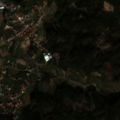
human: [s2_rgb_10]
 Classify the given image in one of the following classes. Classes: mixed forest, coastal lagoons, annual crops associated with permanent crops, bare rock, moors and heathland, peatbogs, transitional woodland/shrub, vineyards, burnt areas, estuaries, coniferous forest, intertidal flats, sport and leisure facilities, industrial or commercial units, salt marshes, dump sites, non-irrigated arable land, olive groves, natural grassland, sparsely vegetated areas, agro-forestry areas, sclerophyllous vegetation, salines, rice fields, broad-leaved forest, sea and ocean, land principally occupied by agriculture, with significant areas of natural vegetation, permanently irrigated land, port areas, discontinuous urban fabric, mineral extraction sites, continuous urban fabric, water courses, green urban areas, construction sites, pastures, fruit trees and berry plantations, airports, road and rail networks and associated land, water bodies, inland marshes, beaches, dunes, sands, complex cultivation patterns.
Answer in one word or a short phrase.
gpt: complex cultivation patterns, mixed forest